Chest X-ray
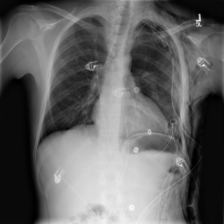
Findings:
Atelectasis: negative
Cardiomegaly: negative
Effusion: negative
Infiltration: negative
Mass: positive
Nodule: negative
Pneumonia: negative
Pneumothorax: negative
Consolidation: negative
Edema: negative
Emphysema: positive
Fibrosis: negative
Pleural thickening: negative
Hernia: negative